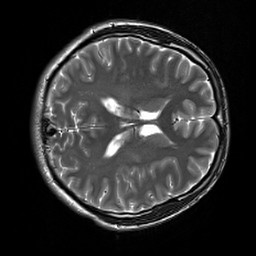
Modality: T2w
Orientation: axial
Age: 25
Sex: male
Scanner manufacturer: siemens
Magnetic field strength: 3 T
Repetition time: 7 s
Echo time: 0.09 s